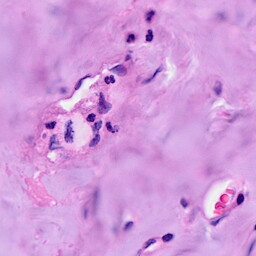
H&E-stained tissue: Breast